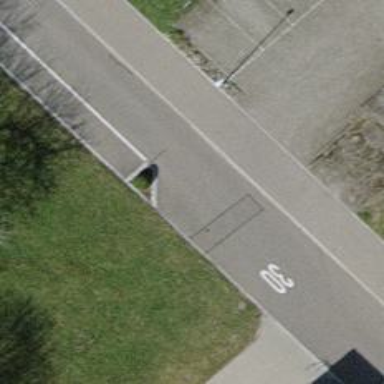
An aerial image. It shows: Chicane for traffic calming.